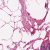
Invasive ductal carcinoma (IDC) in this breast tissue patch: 0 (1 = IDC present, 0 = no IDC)